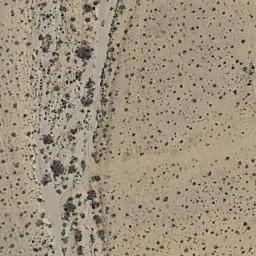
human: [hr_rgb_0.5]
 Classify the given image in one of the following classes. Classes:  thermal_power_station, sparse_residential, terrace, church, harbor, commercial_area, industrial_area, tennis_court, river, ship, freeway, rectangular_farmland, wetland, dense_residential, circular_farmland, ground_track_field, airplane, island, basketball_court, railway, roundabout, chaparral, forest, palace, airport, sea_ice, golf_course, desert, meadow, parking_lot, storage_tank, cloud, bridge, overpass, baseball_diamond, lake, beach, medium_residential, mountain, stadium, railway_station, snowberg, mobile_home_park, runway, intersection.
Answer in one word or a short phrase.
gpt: chaparral